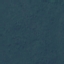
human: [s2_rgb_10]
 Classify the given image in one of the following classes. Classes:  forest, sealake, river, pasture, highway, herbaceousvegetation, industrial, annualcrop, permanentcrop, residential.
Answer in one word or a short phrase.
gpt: Forest